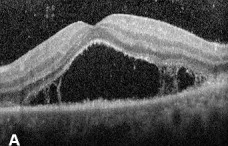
A) OCT of the left eye at presentation reveals subretinal fluid overlying the macular lesion.
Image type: ophthalmic_imaging (oct)